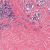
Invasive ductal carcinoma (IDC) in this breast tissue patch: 1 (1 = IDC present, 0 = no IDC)